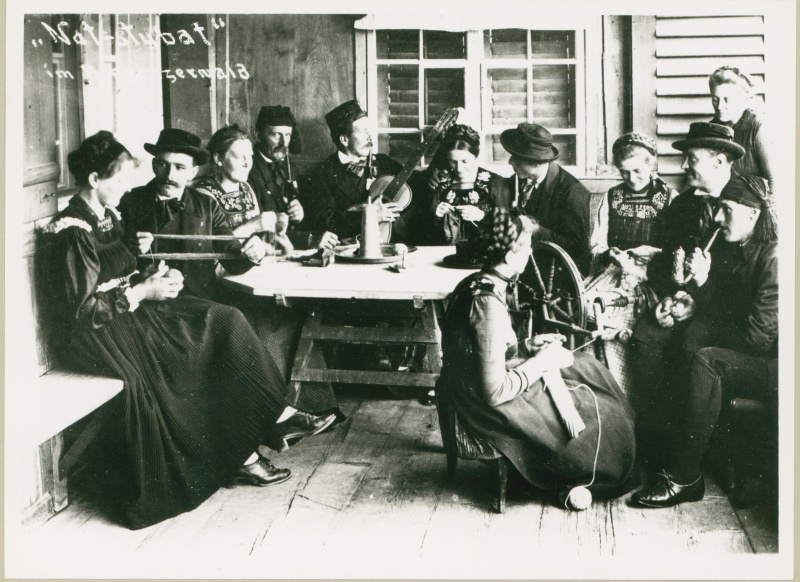
Institution: Österreichisches Museum für Volkskunde Wien
Schlagwörter: gruppe, mann, frauen, menschen, sitzen, cafe, damen, fenster, frau, frisur, holz, hut, hüte, kleid, kleider, männer, reden, schwarz, straße, terasse, tisch, haus, gesellschaft, gespräch, herren, leute, party, versammlung, alt, bart, bärte, feier, mützen, schnurrbart, band, instrument, boden, gewand, familie, personen, gitarre, instrumente, musik, musiker, wald, arbeit, bauern, fensterläden, schuhe, zöpfe, bank, dielen, essen, holzboden, runde, spielen, handarbeit, nähen, stricken, wolle, zopf, pfeife, rauchen, musizieren, sitzgruppe, stube, foto, fotografie, draußen, schwarzweiss, treffen, hauben, tracht, feiertag, handwerk, kapelle, weben, spaß, holzhaus, dirndl, spinnen, spinnrad, gemütlich, wollknäul, gemeinschaft, musikinstrumente, eckbank, zusammen, altmodisch, gittare, mänschen, verande, retro, beisammensein, flechtfrisur, wollw, nach der arbeit, gartenparty, bregenzerwald, bregenz, freundesrunde, saufem, menschenammlung, fernsten, viel leute